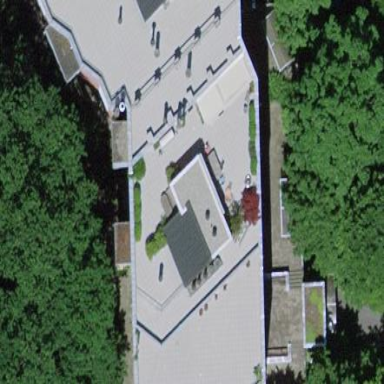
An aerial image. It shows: Office building.